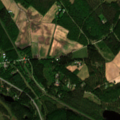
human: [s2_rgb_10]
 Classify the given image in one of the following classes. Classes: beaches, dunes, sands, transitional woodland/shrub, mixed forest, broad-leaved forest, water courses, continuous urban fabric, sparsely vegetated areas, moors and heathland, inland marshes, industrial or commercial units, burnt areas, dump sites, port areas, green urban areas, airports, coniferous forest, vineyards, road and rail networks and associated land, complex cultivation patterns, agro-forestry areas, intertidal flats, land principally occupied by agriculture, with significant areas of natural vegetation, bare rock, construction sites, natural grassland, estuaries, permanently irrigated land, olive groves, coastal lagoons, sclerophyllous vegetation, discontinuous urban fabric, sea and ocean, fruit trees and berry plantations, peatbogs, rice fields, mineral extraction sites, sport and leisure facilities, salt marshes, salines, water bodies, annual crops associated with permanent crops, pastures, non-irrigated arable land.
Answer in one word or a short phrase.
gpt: non-irrigated arable land, coniferous forest, mixed forest, transitional woodland/shrub